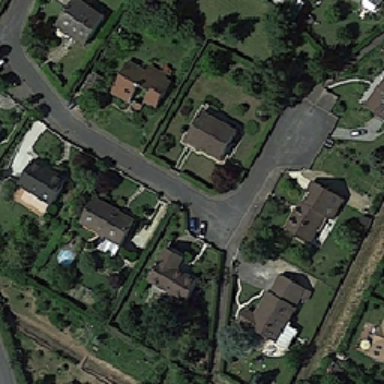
On the ground there are all kinds of residential buildings .